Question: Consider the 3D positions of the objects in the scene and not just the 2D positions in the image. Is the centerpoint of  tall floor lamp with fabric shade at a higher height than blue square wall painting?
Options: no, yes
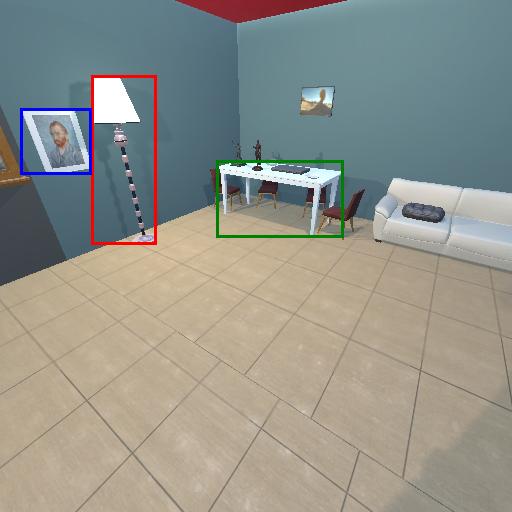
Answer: no